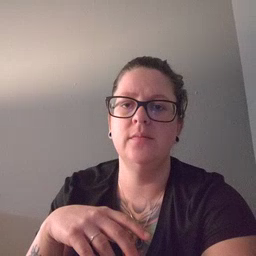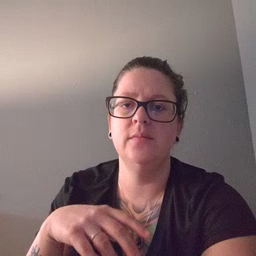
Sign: green